Question: I'm new to jMeter testing. I want to test the field update on UI. So When I run my test I'm getting the CSRF validation error. How can I resolve this. My test plan looks as,

And the sampler result is as follows,
'''
Thread Name: Thread Group 1-1
Sample Start: 2014-11-18 23:37:49 IST
Load time: 688
Latency: 688
Size in bytes: 483
Headers size in bytes: 457
Body size in bytes: 26
Sample Count: 1
Error Count: 1
Response code: 401
Response message: Unauthorized : CSRF validation failed
Response headers:
HTTP/1.1 401 Unauthorized : CSRF validation failed
Date: Tue, 18 Nov 2014 18:08:07 GMT
Server: Apache/2.4.7 (Ubuntu)
X-Powered-By: PHP/5.5.9-1ubuntu4.5
Expires: Sun, 19 Nov 1978 05:00:00 GMT
Last-Modified: Tue, 18 Nov 2014 18:08:07 +0000
Cache-Control: no-cache, must-revalidate, post-check=0, pre-check=0
ETag: "<PHONE>"
Vary: Accept
Content-Length: 26
Keep-Alive: timeout=5, max=100
Connection: Keep-Alive
Content-Type: application/json
'''
Why do we get CSRF validation error and how to resolve it.
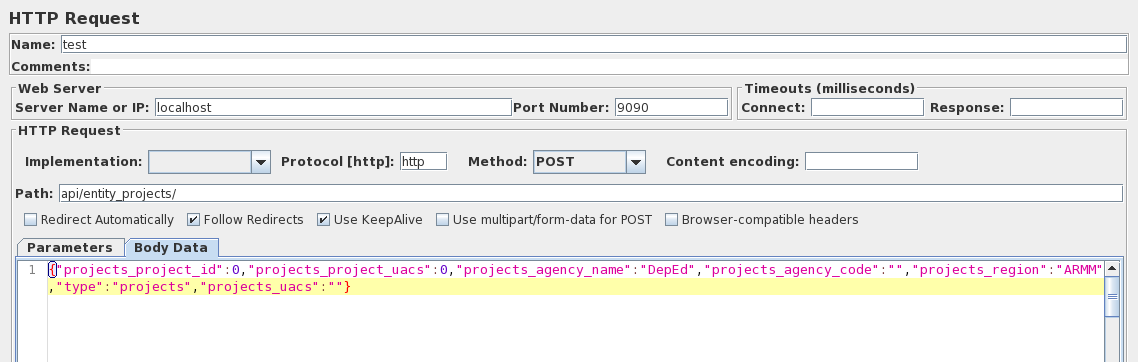
Answer: CSRF stands for <URL> and you're getting CSRF Validation error due to missing mandatory dynamic request parameter, usually a Cookie or a Header.
I would suggest executing your scenario in i.e. <URL> extension enabled and inspect request details. CSRF token usually comes as a cookie in server's response and needs to be passed as a header or request parameter. So it is similar to usual correlation. So the flow should look as follows:
1. First HTTP Request: open first page
2. Extract CSRF token from response via one of the following Post Processors Regular Expression Extractor XPath Extractor CSS/JQuery Extractor
3. Second HTTP Request: open second page (CSRF-protected). Add the token, extracted in step 2 to one of the following: HTTP Request Parameter HTTP Header Manager HTTP Cookie Manager
Depending on where your server expects the token to live.
For the future, looking at your "localhost" server name - don't run JMeter performance tests on the same machine where application lives.